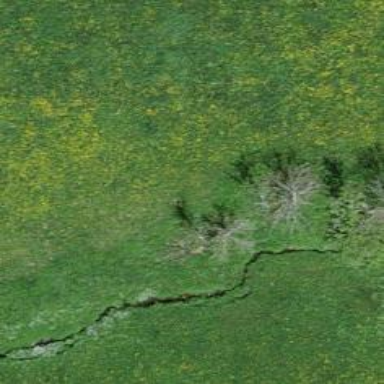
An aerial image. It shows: Beautiful tree in nature.